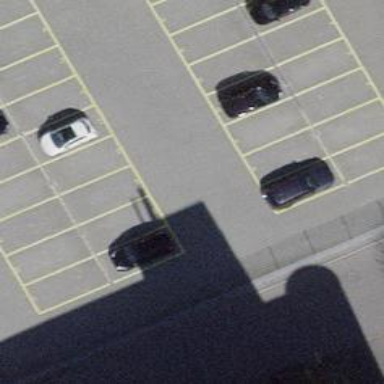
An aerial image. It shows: Parking aisle designated as service road.